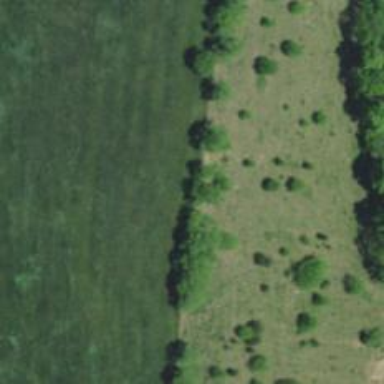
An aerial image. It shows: Row of trees in natural setting.